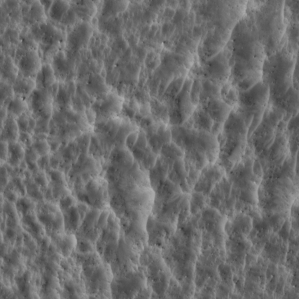
Label: non_frost